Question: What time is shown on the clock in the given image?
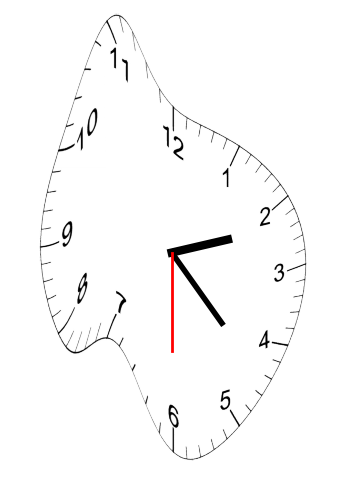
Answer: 02:22:30